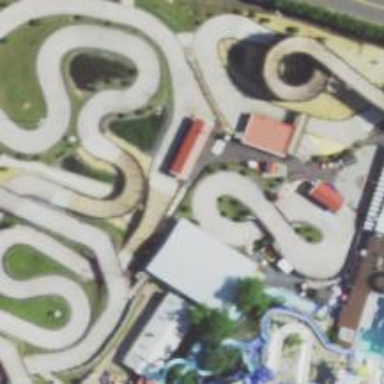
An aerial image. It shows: Karting raceway for sports activities.